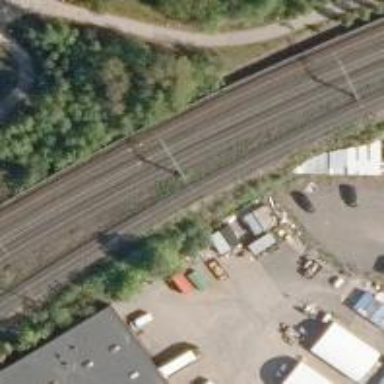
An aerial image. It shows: Continuous rail railway with electrified contact line.